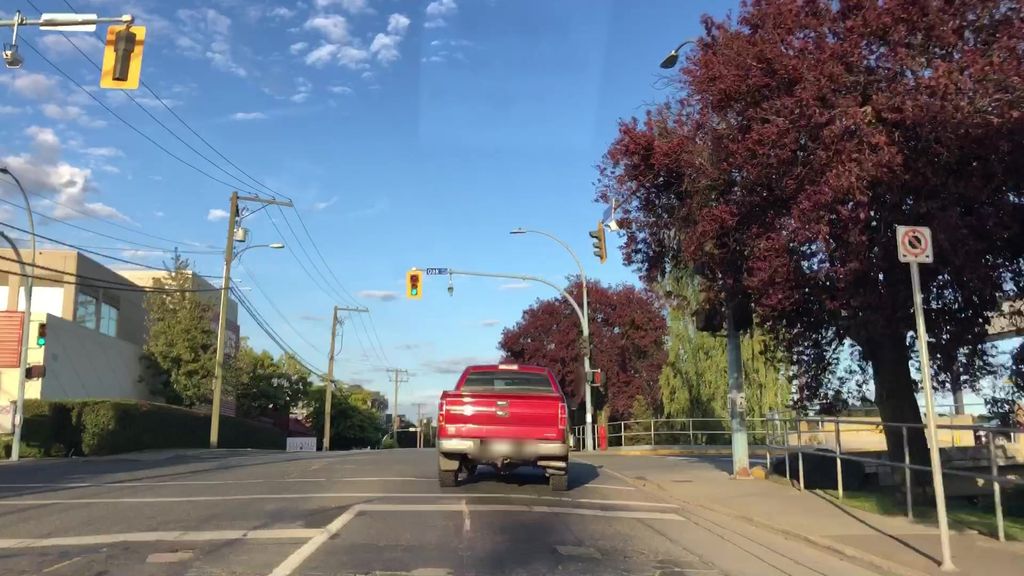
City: victoria